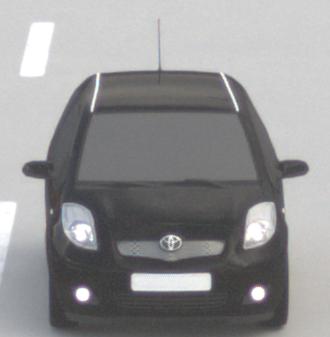
Make: Toyota
Model: Yaris 1.0
Detailed model: Yaris (XP13)
Model produced from: 2011/10
Model produced until: 2014/08
Doors: 3
Color: black
Road condition: dry road
Daytime: morning or afternoon
Contrast: low contrast